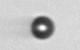
Label: bead